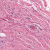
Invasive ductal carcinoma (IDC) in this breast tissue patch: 0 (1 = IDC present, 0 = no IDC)